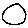
Label: circle